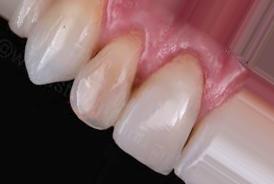
Condition: Tooth Discoloration